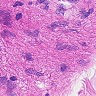
Metastatic tissue present: no